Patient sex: M
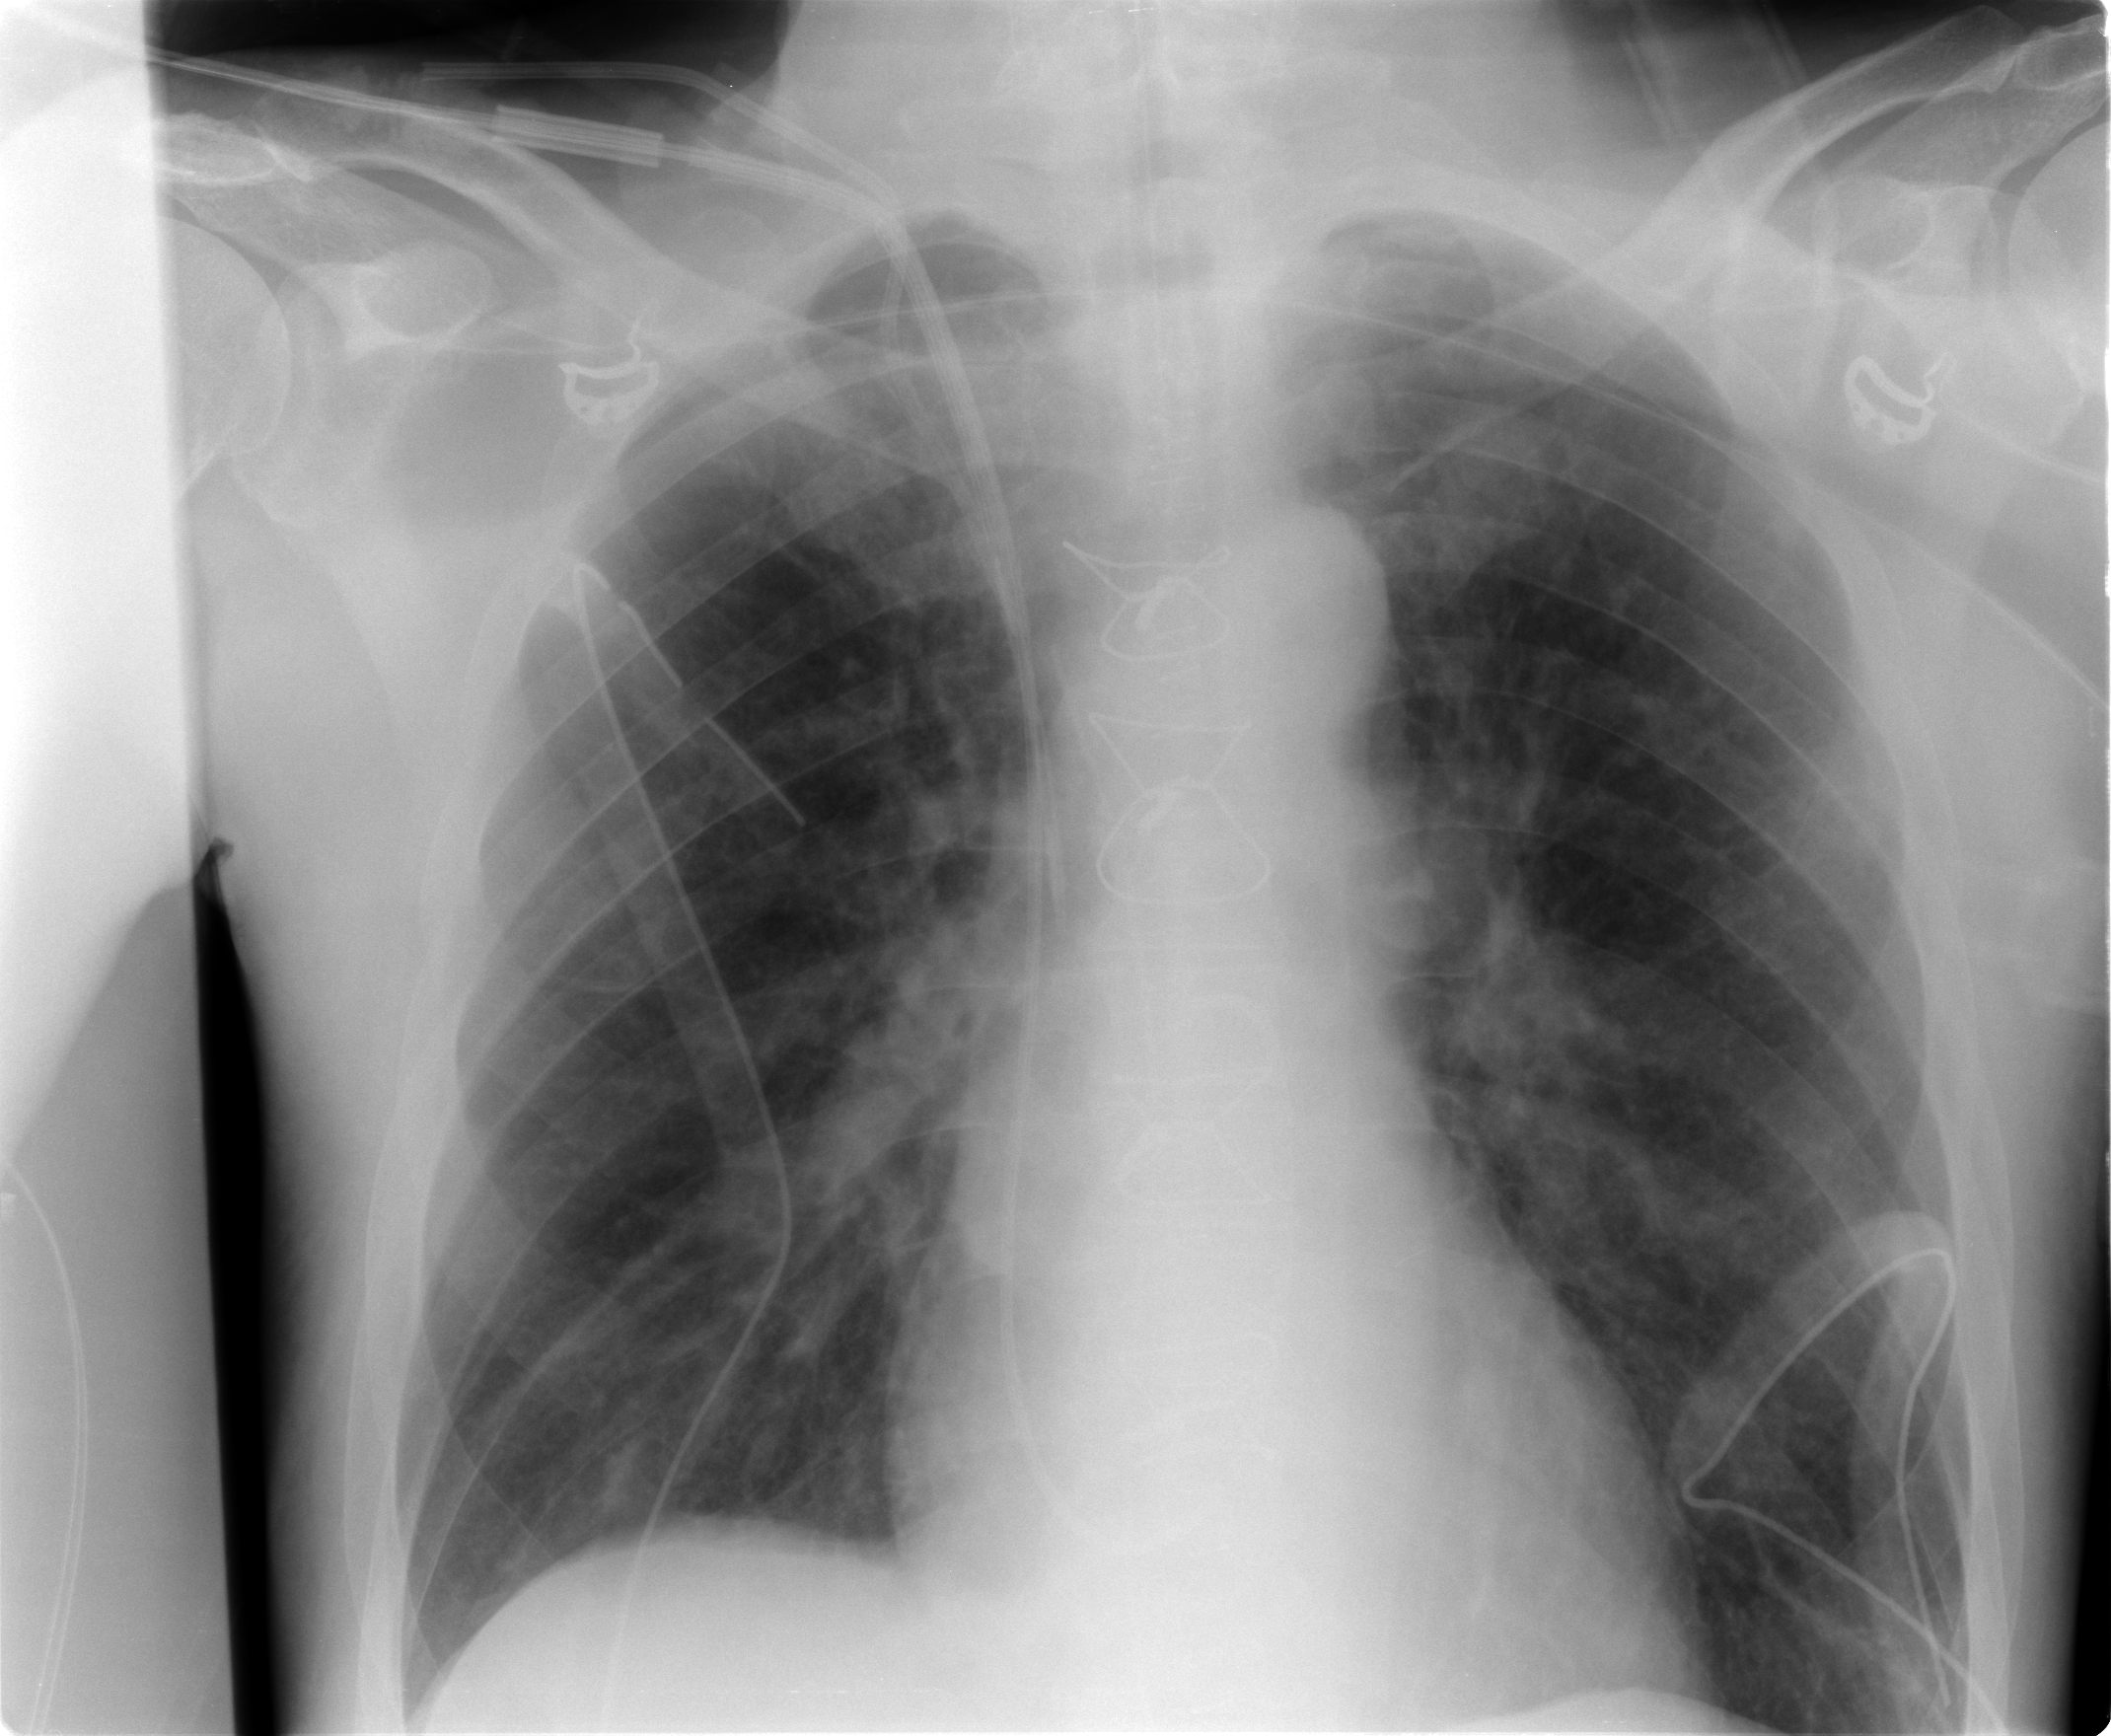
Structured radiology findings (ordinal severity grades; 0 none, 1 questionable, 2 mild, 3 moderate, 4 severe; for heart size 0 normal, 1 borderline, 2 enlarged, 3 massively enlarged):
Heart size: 0
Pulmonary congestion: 1
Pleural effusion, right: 0
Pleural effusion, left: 0
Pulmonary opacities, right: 0
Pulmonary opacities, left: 0
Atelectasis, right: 0
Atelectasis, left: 0